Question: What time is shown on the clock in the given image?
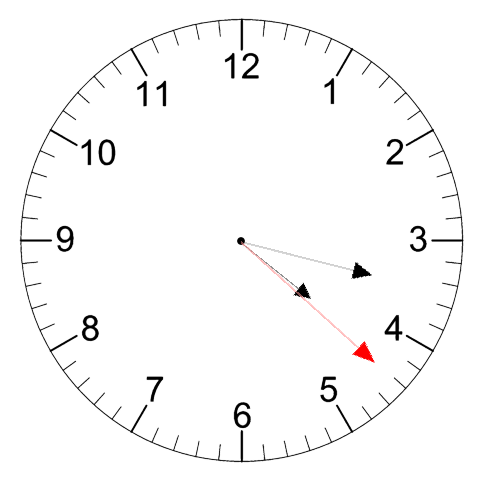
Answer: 04:17:22